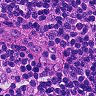
Metastatic tissue present: no